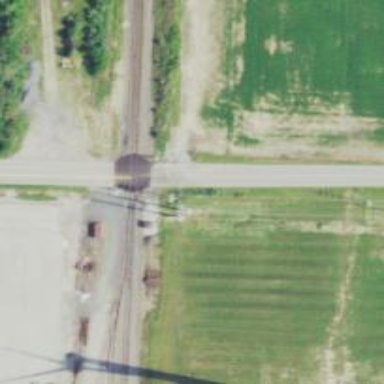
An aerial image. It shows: Railway level crossing.